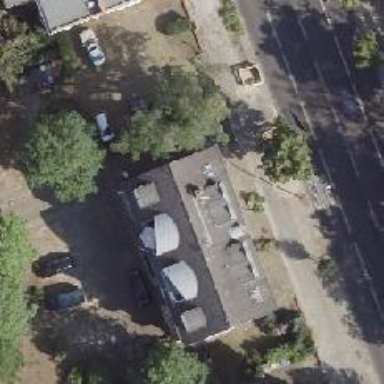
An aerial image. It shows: Beauty shop.